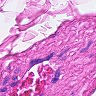
Metastatic tissue present: no